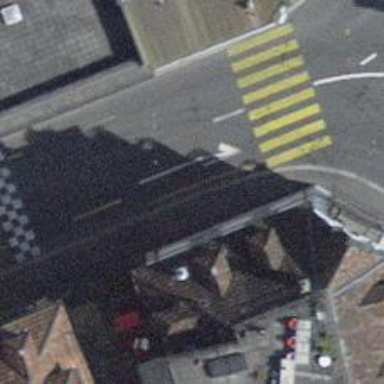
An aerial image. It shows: Kerb barrier.